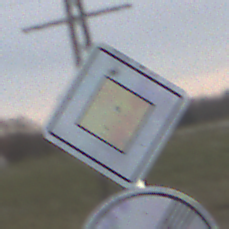
Verkehrszeichen: Vorfahrtsstrasse
Zusatzzeichen unten: EndeUeberholverbot
Umgebung: Outdoor, Suburban
Tageszeit: MorningAfternoon
Wetter: Overcast
Licht: Natural
Jahreszeit: NotSpecified
Kontrast: LowContrast